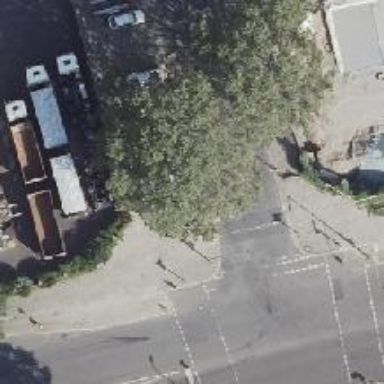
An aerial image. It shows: Deciduous broadleaved tree. There is parking obstacle nearby.